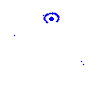
Particle: pion